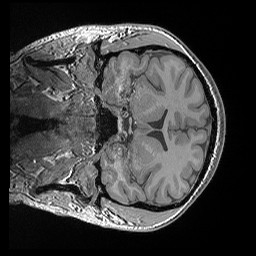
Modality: T1w
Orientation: coronal
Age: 26
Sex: male
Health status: healthy
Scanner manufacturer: siemens
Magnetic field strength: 3 T
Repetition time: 0.02 s
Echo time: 0.00492 s